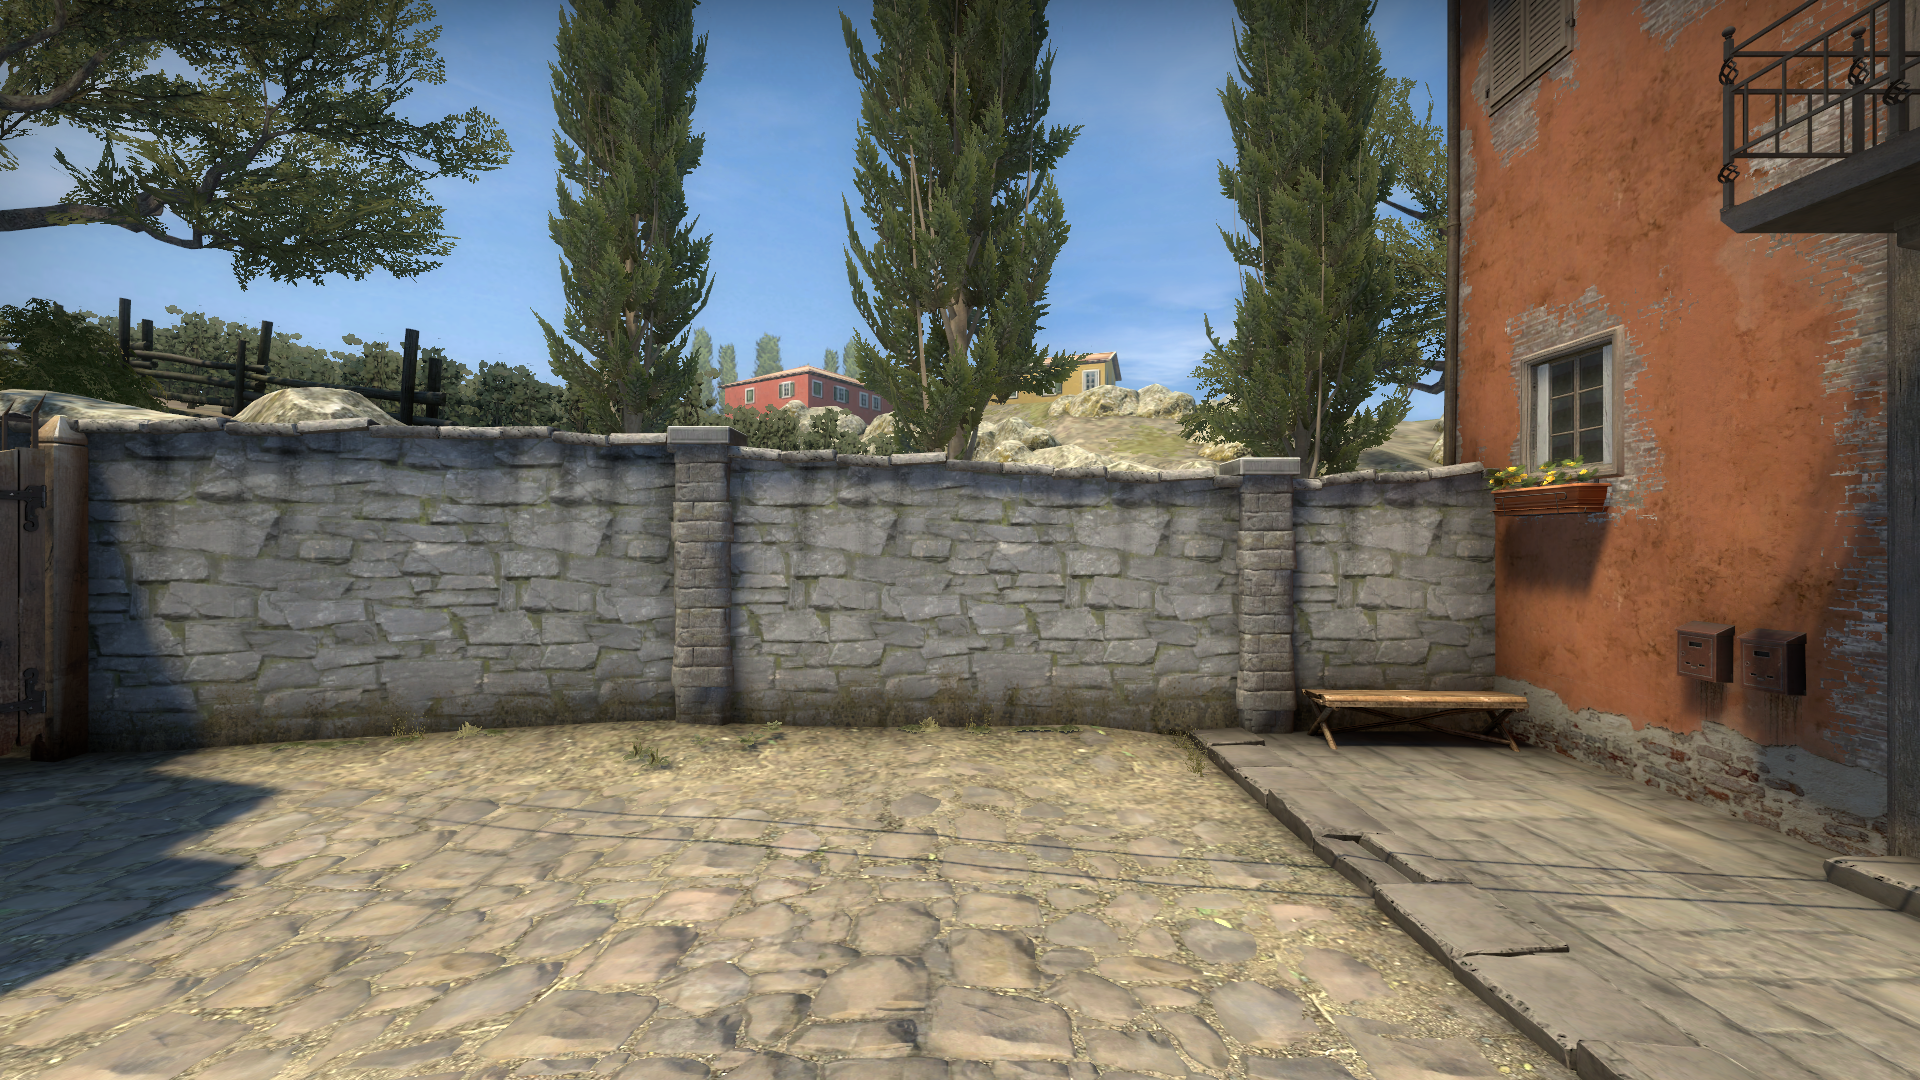
Map: de_inferno